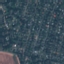
Label: Residential